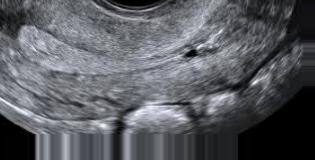
Label: notinfected